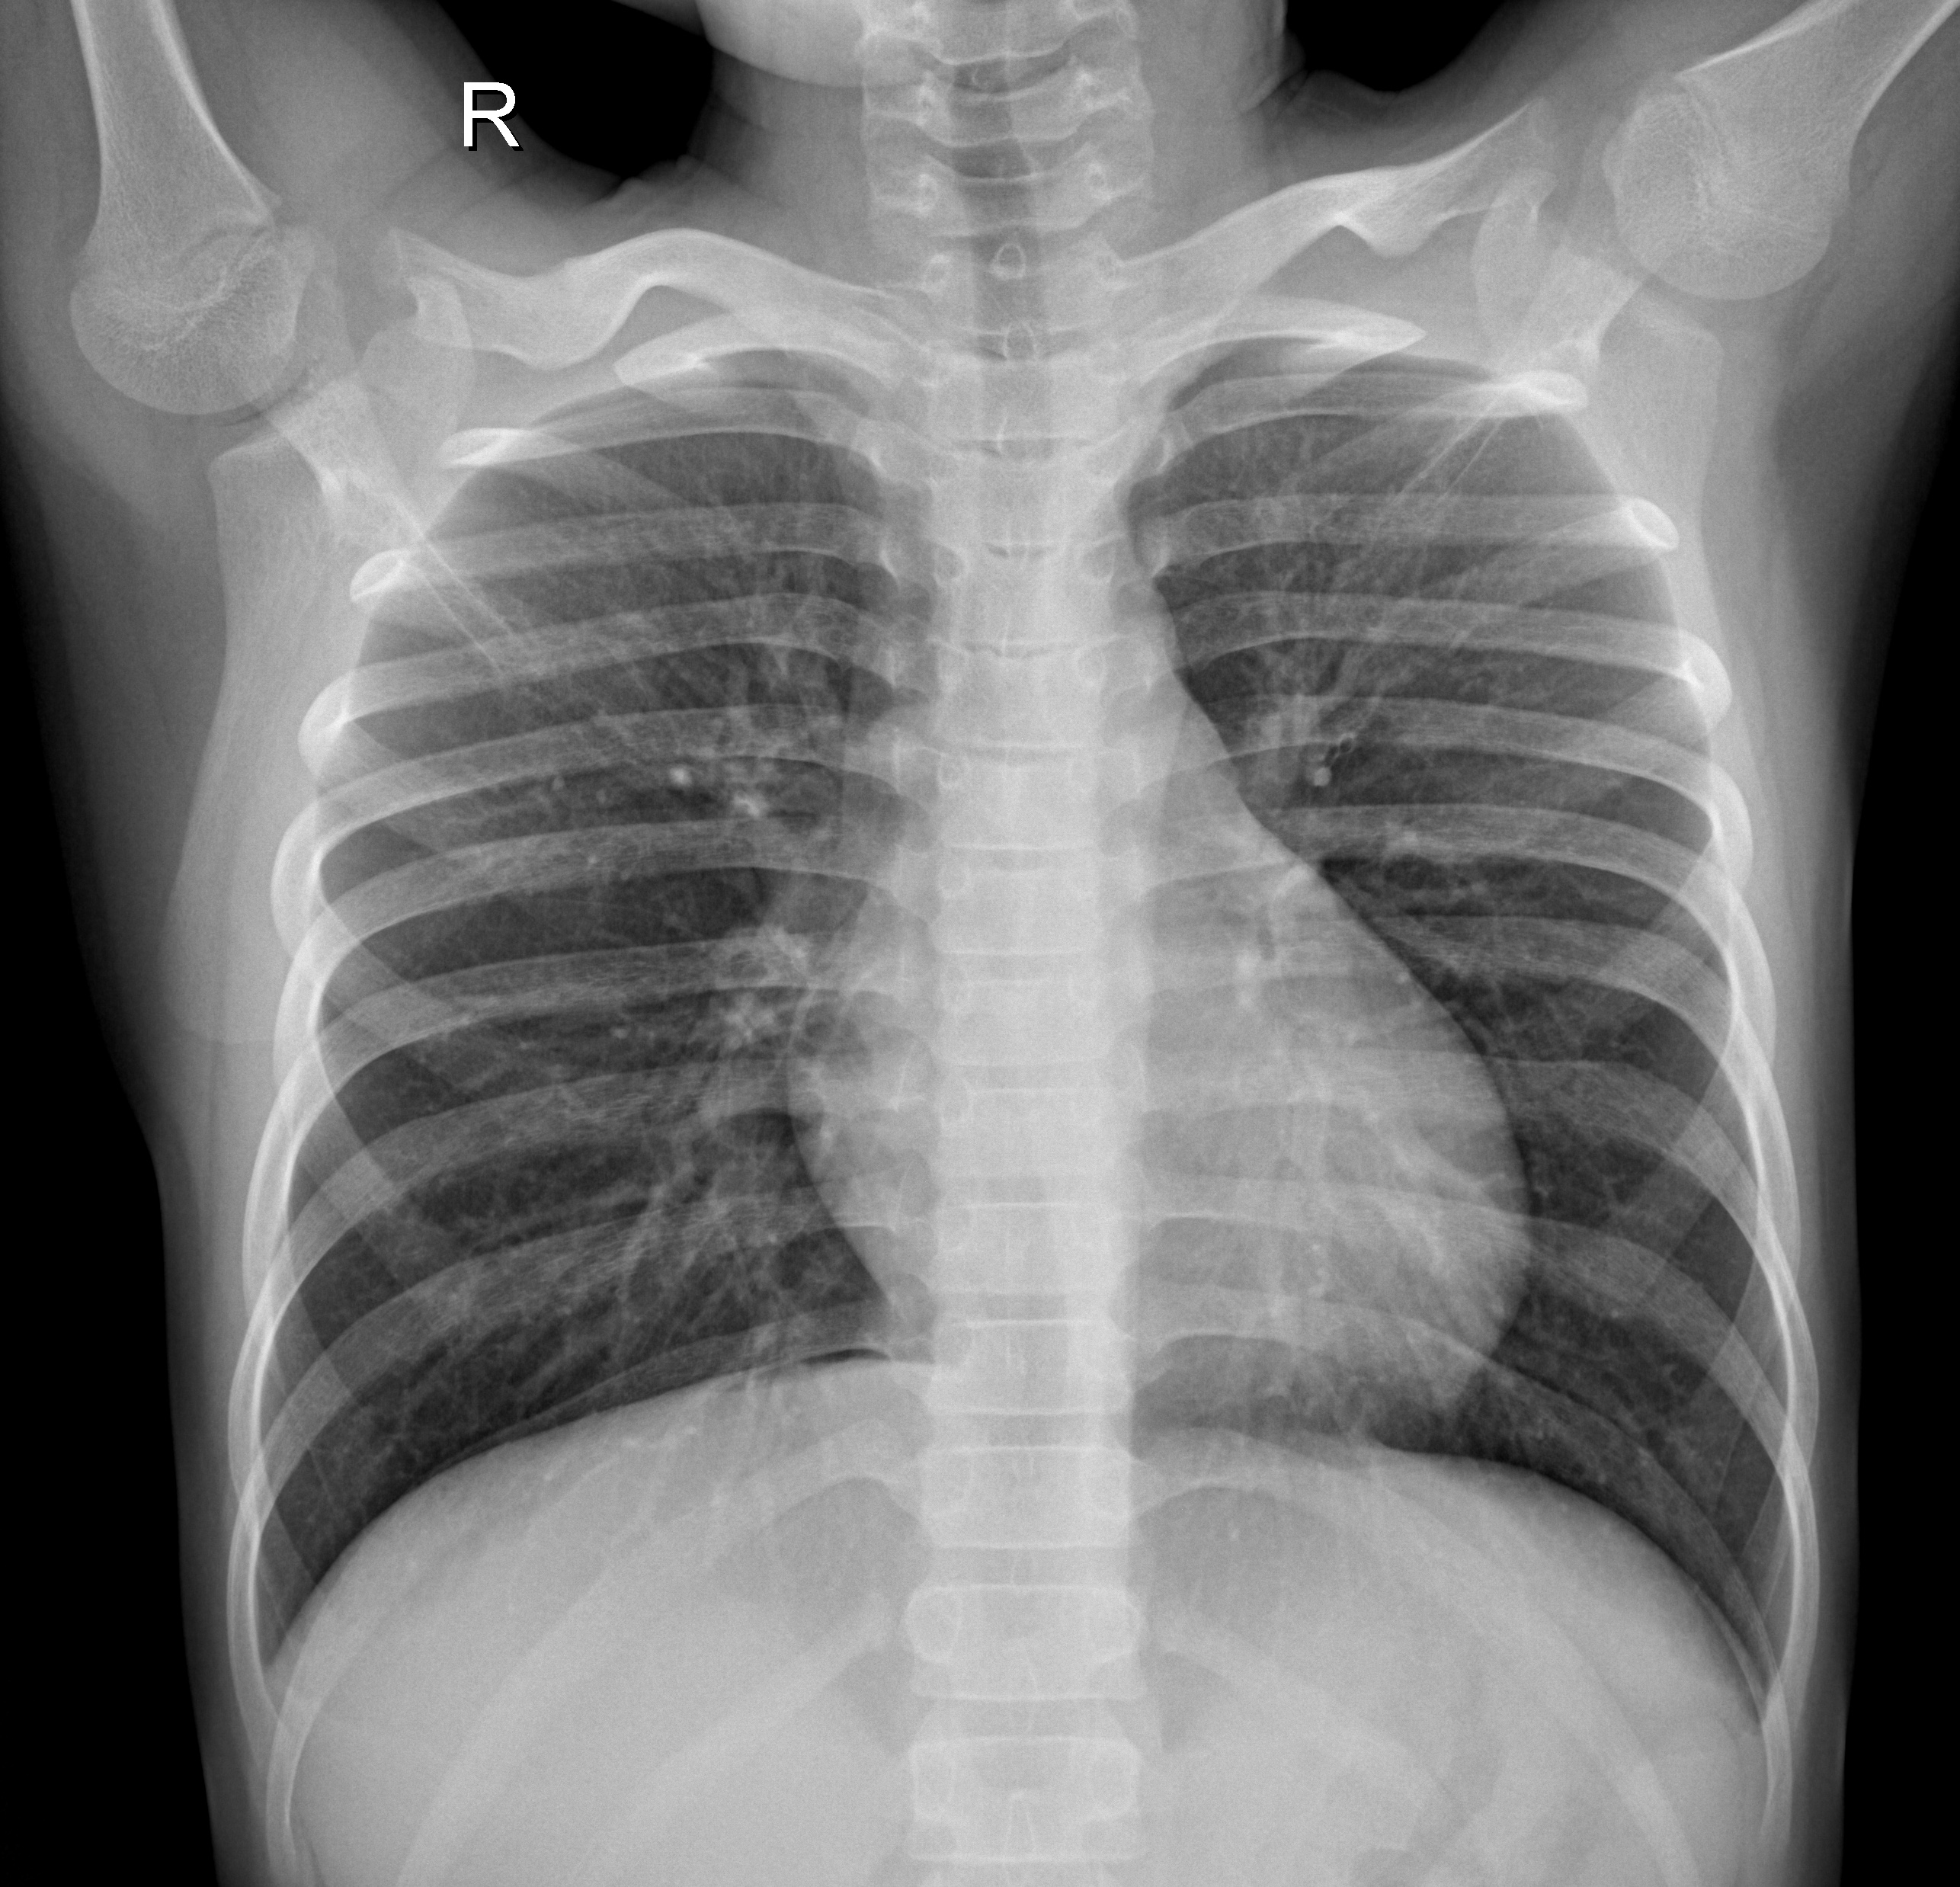
Diagnosis: NORMAL